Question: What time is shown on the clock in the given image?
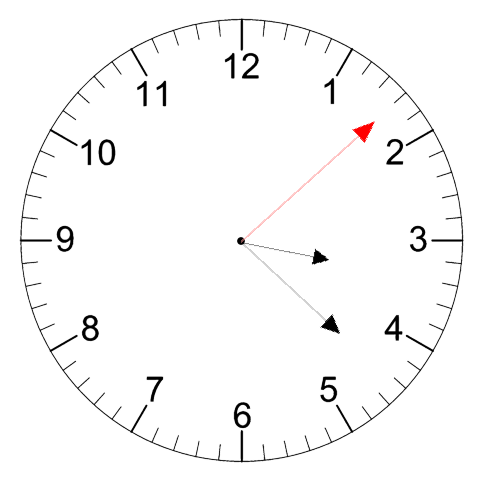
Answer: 03:22:08